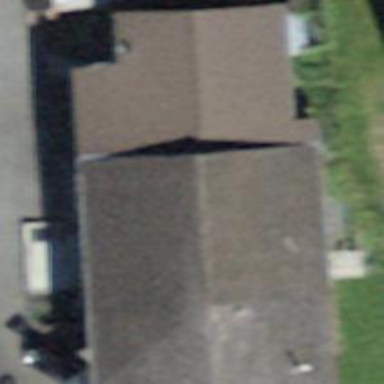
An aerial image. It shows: Farm building.